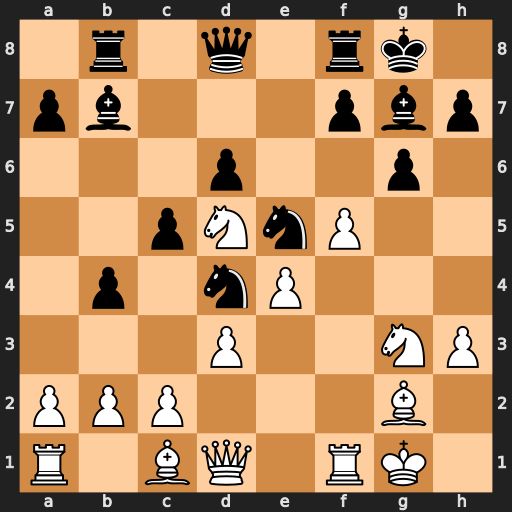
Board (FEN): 1r1q1rk1/pb3pbp/3p2p1/2pNnP2/1p1nP3/3P2NP/PPP3B1/R1BQ1RK1
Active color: w
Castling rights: -
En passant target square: -
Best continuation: f6 Bxd5 fxg7